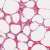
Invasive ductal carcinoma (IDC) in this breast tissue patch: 0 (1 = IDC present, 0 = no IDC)